Question: I am researching how best to round the corners on a 'CGPathRef' so that when I call 'SKAction' '-followPath:asOffset:orientToPath:duration:' my zombie smoothly animates round the corners rather than snapping by 90degs each time the little fellow takes a corner. There seem to be a few solutions on the web (and SO) about using Catmull-Rom splines which I am familiar with using from doing 3D Animation.
is does anyone know of a simple way to add rounded corners, implementing Catmull-Rom seems a little over the top for what I need.
if it does indeed need to be Catmull-Rom how easy.hard is it to get the resultant curve back into a 'CGPathRef' so I can feed it into my 'SKAction'?
The path is generated by a simple A* implementation that stores a number of CGPoint [x,y] waypoints that I then want to use as a basis for my path. I don't want to use Bezier curves if possible as I want to keep the new path close to the tile centre line to avoid collidable objects. I also don't want to have to start calculating ctrl points for hulls when I am almost where I need to be with my initial path approximation.

'''
CGMutablePathRef path = CGPathCreateMutable();
CGPathMoveToPoint(path, NULL, [[[self pathArray] firstObject] position].x, [[[self pathArray] firstObject] position].y);
[[self pathArray]enumerateObjectsUsingBlock:^(id obj, NSUInteger idx, BOOL *stop) {
if(idx != 0) {
CGPathAddLineToPoint(path, NULL, [obj position].x, [obj position].y);
}
}];
SKAction *pathAction = [SKAction followPath:path asOffset:NO orientToPath:YES duration:[[self pathArray] count]/2];
[[self zombie] runAction:pathAction];
'''
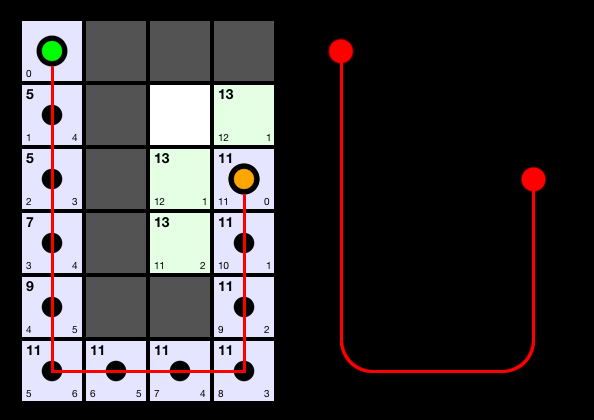
Answer: <URL>
For your application the simplest choice might be <URL>' is the edge the line should exit the square from, and 'radius' is half the width of the square.